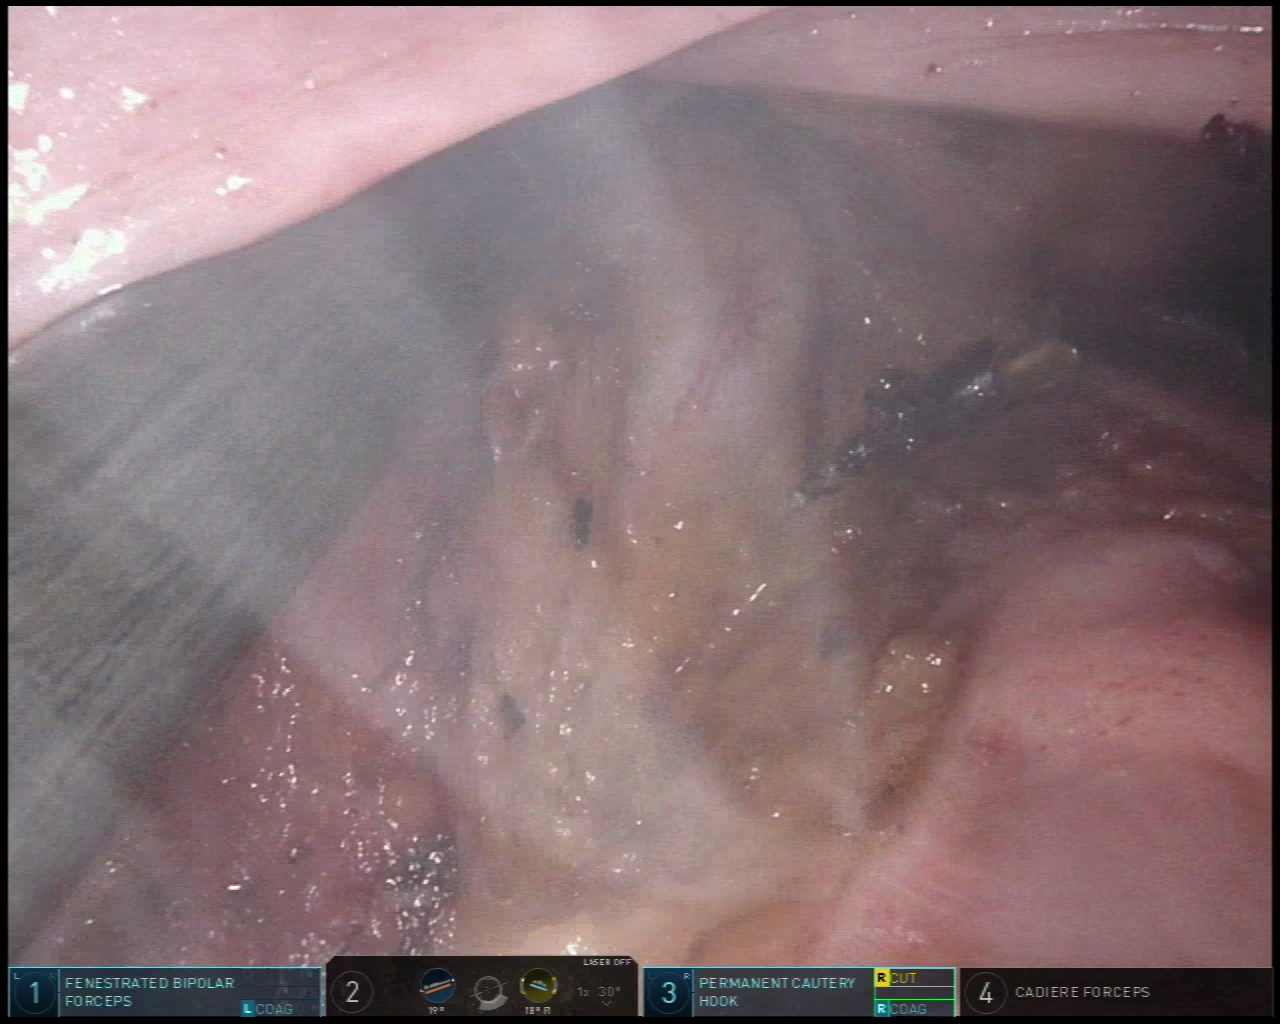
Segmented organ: vesicular_glands
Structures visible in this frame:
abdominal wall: no
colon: no
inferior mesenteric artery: no
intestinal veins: no
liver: no
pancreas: no
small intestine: no
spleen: no
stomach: no
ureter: no
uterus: no
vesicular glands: yes